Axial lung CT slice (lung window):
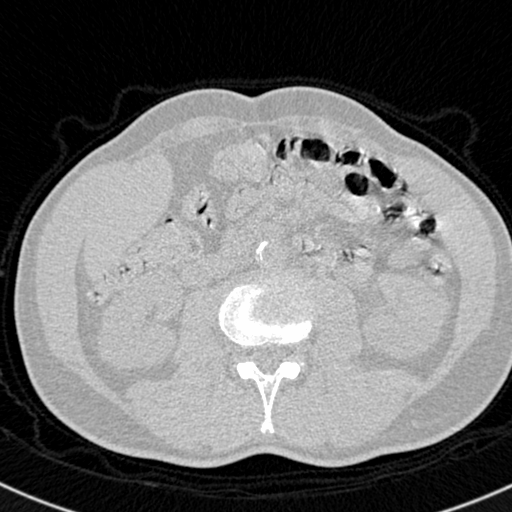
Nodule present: no